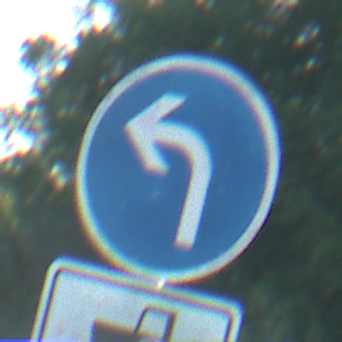
Verkehrszeichen: VorgeschriebeneFahrtrichtungLinks
Zusatzzeichen unten: MehrspurigeFahrzeugeFrei8
Umgebung: Outdoor, RoadRail
Tageszeit: MorningAfternoon
Wetter: Clear
Licht: Natural
Jahreszeit: NotSpecified
Kontrast: HighContrast